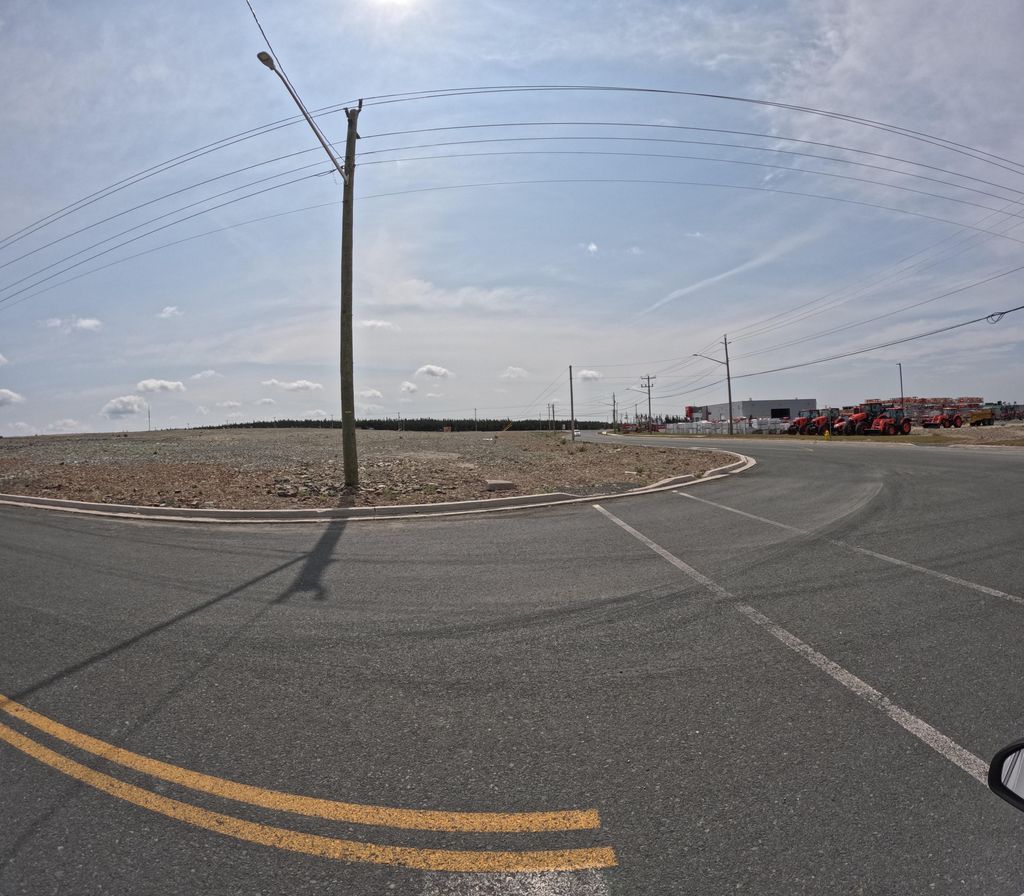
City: st_johns